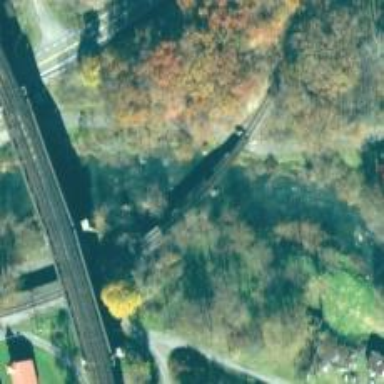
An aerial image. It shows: Disused railway bridge.